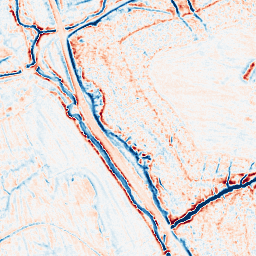
Category: multiscale
Decomposition family: dog_multiscale
Decomposition parameters: sigma_ratio: 1.6
n_scales: 3
base_sigma: 0.5
Upsampling method: quintic
Upsampling parameters: scale: 4
Upsampling scale: 4